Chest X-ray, PA view. Patient: 35 years old, sex M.
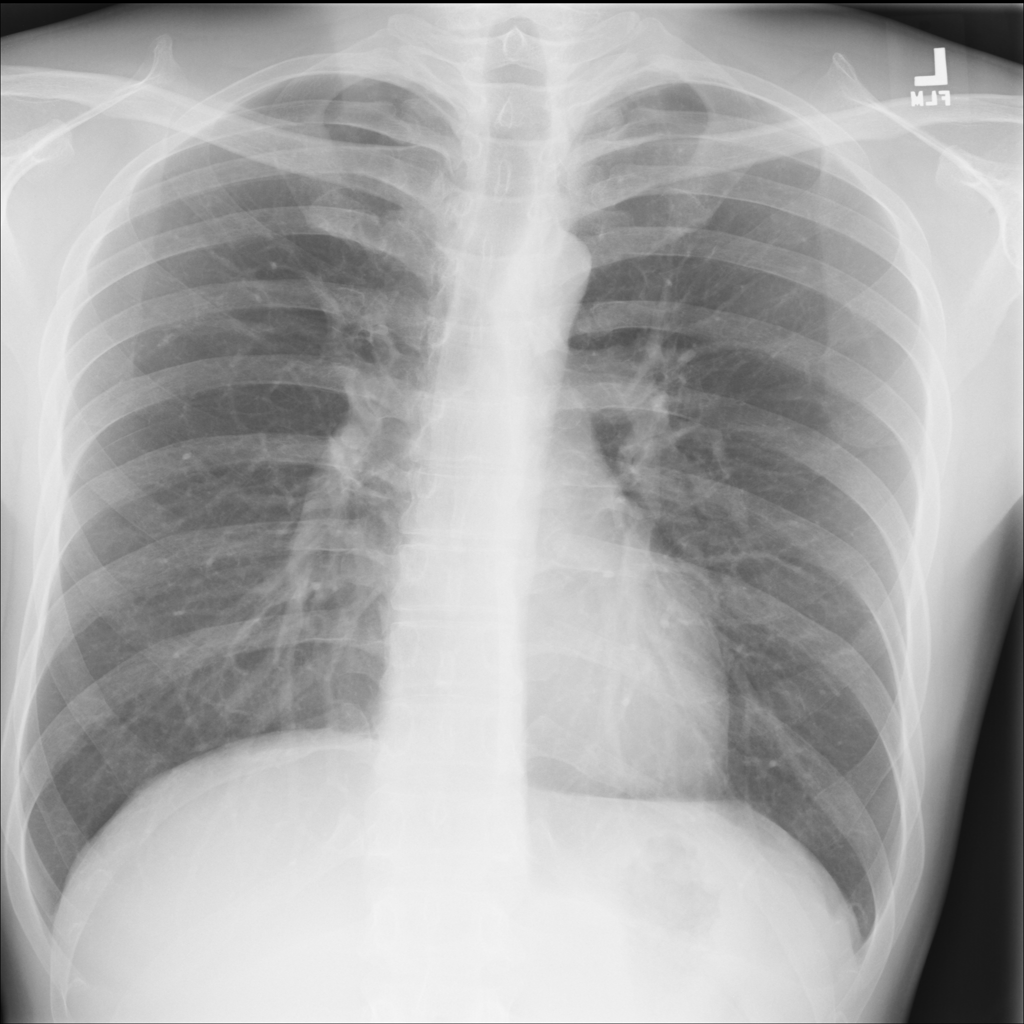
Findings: No Finding